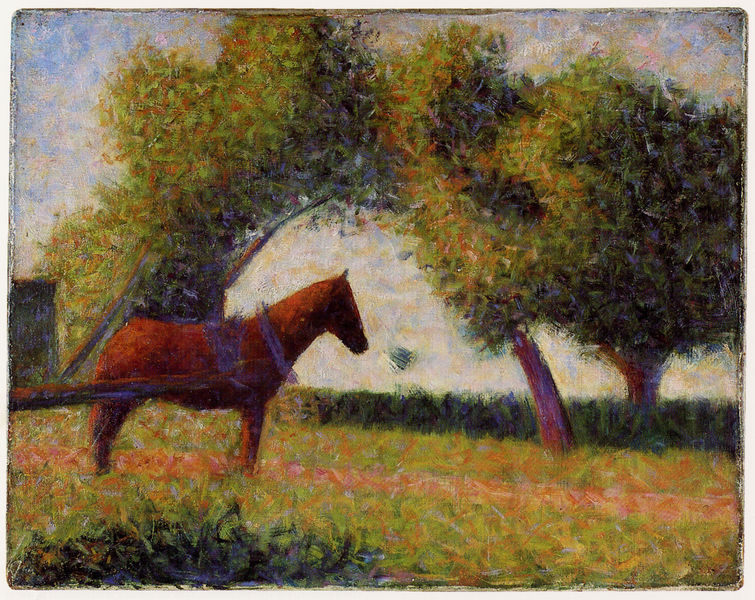
Titel: La Charrette attelée
Künstler: Georges Pierre Seurat
Standort: New York (New York)
Institution: Solomon R. Guggenheim Museum
Schlagwörter: baum, blau, blätter, gemälde, himmel, kopf, laub, schatten, bäume, grün, impressionismus, landschaft, ocker, braun, bunt, frankreich, hell, licht, dach, gras, haus, rasen, rot, tier, weg, wiese, gräser, natur, stamm, vieh, weide, pfad, sonne, blatt, ohren, rosa, karren, pferd, garten, zaumzeug, sommer, bogen, pointilismus, hitze, zug, allee, dunkelgrün, lila, tag, violett, kutsche, ziehen, französisch, rundbogen, wagen, stämme, frühling, punkte, durchblick, geschirr, punkt, deichsel, trense, staude, fuchs, rotbraun, flirren, brauner, halfter, seurat, signac, gespann, gaul, gewölk, pissaro, pferdewagen, keine schatten, zusammen, zugpferd, holzpferd, hänger, americain, hgaus, peurent, waagengestell